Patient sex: M
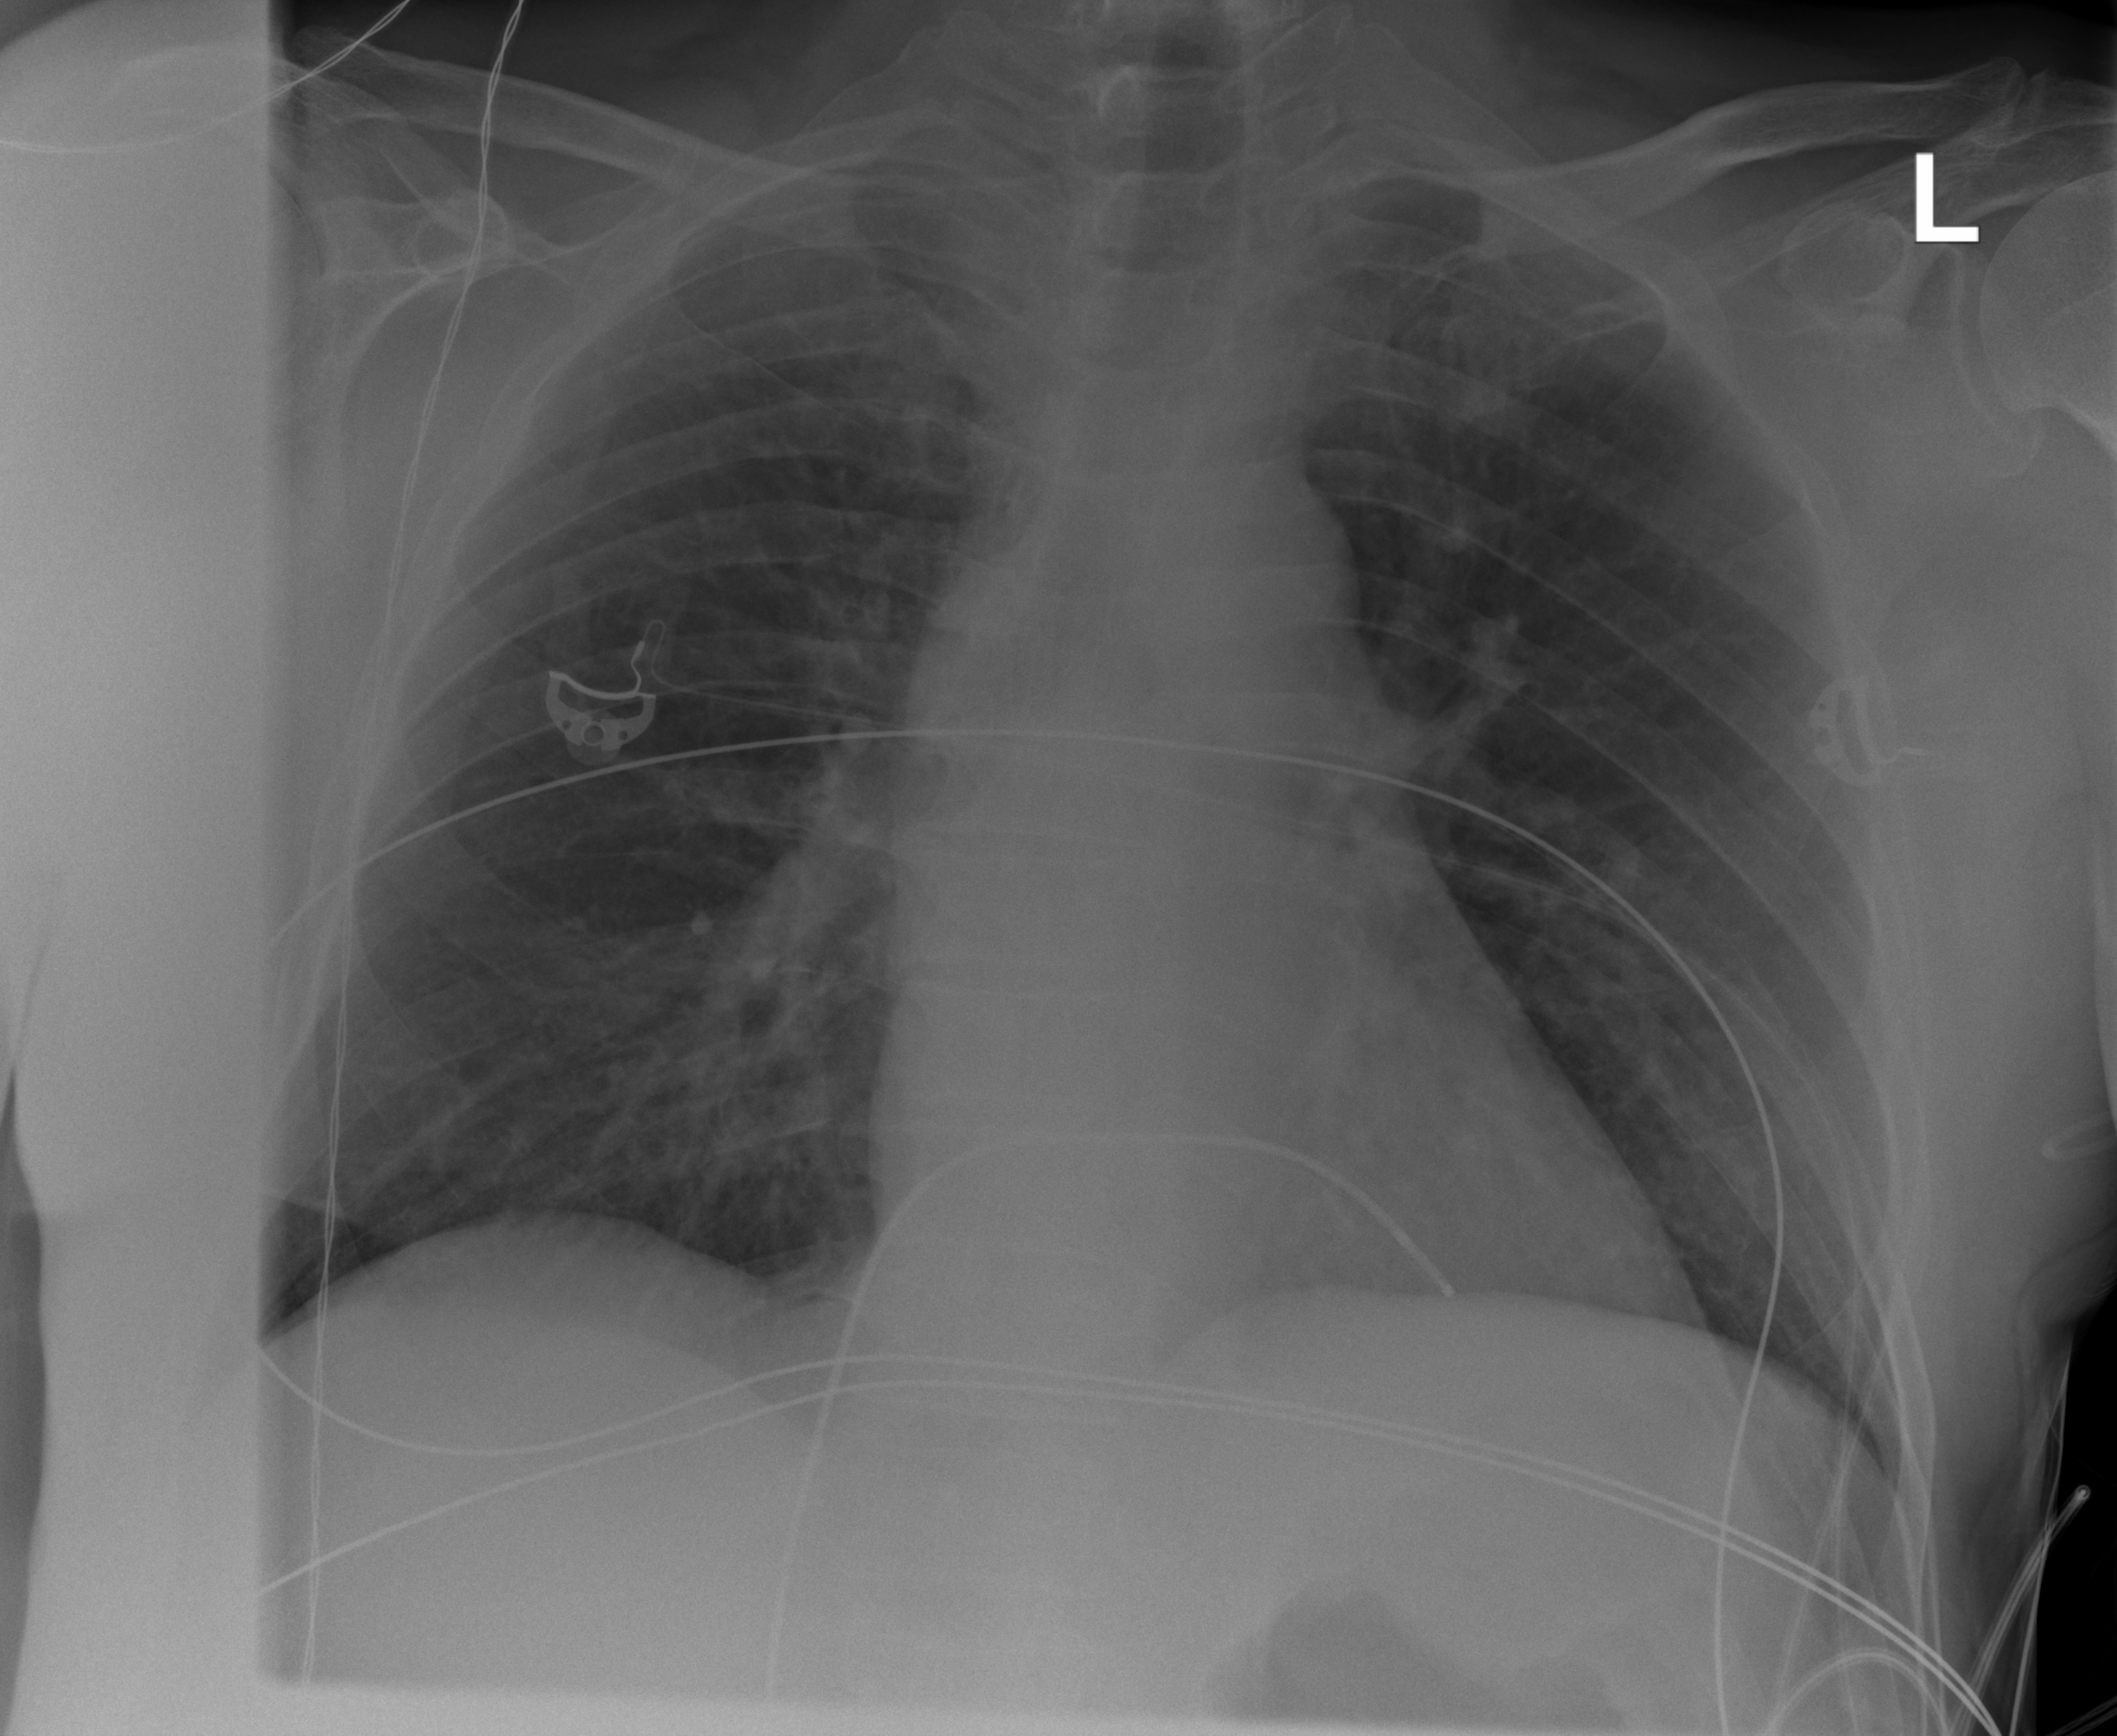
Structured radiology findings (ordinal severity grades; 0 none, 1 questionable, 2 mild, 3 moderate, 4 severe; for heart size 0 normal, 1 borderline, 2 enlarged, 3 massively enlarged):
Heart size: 1
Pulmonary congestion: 2
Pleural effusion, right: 0
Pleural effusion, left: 0
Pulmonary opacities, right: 1
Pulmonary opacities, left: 0
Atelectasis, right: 1
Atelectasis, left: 0